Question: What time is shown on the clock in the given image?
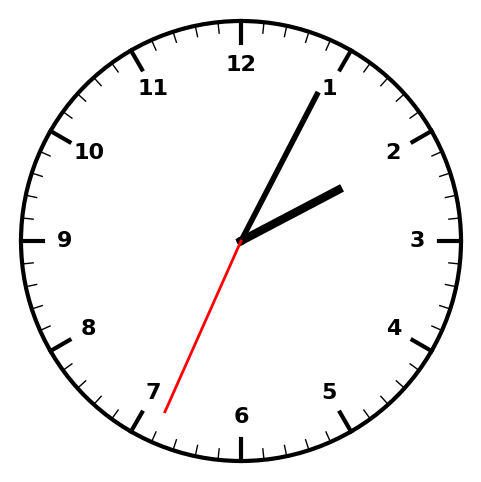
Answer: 02:04:34